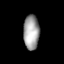
Tissue: lung
Cell type: Epithelial cells
Senescence score: 0.2398
Nuclear area (px): 533
Mean DAPI intensity: 161.004